Field crop: maize
Growth stage: 2
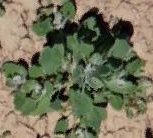
Species: chenopodium